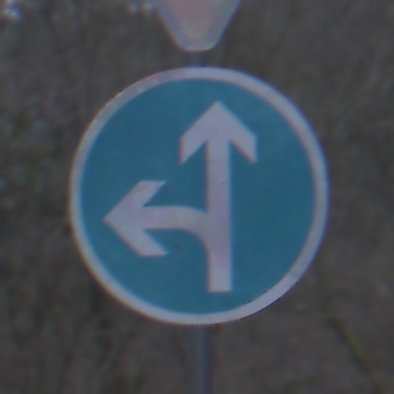
Verkehrszeichen: VorgeschriebeneFahrtrichtungGeradeausOderLinks
Zusatzzeichen oben: VorfahrtGewaehren
Umgebung: Outdoor, Nature
Tageszeit: MorningAfternoon
Wetter: Overcast
Licht: Natural
Jahreszeit: Winter
Kontrast: LowContrast